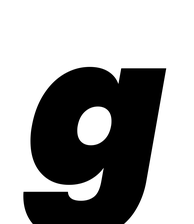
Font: Poppins-BlackItalic